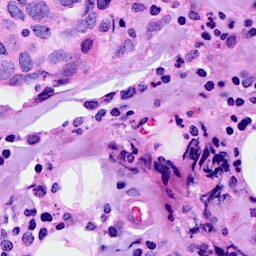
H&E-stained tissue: Breast